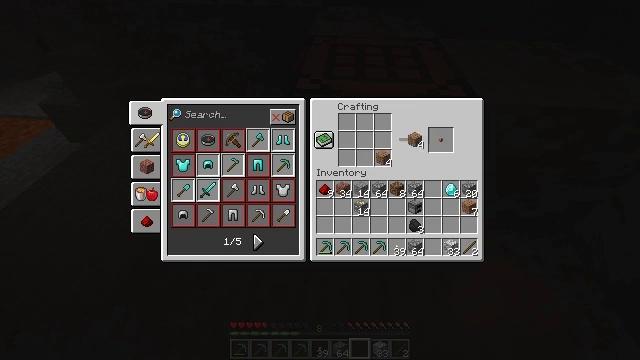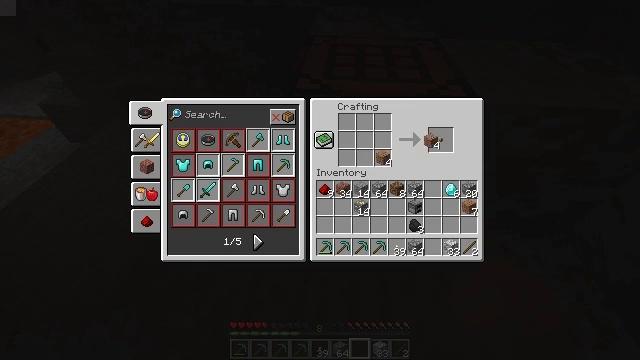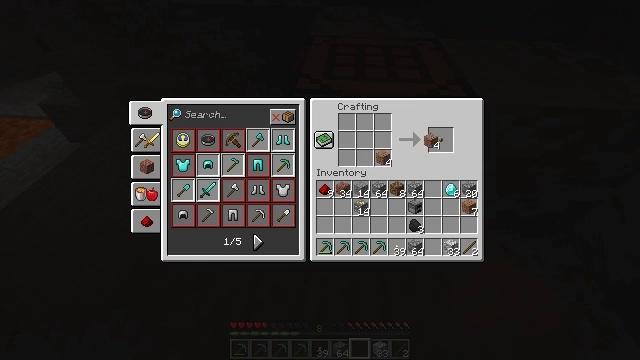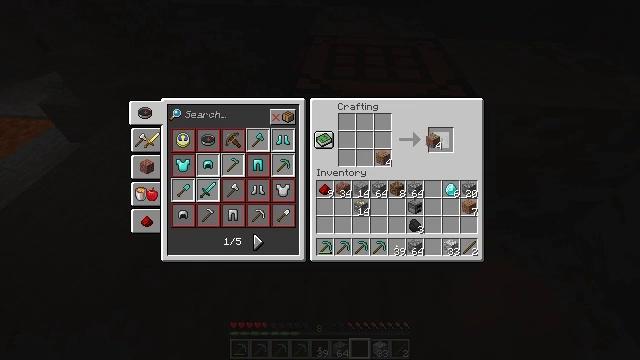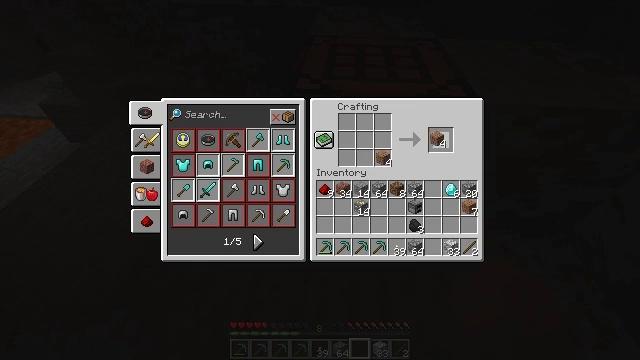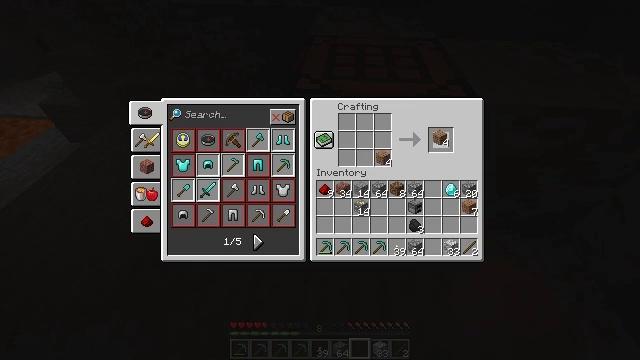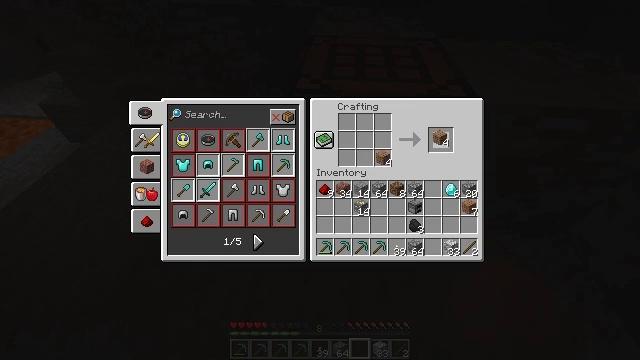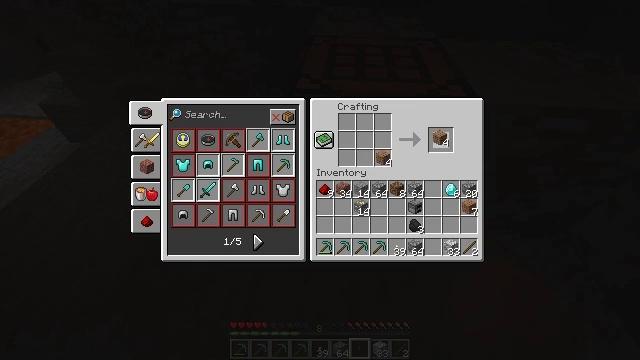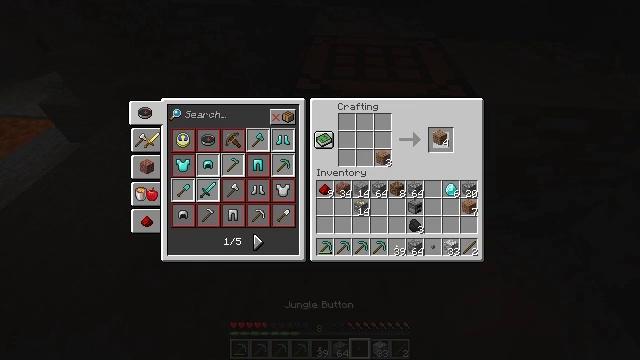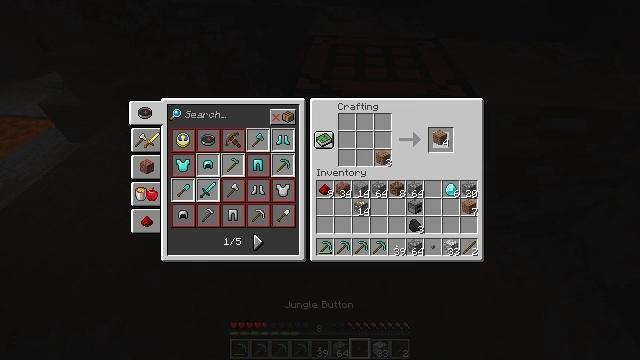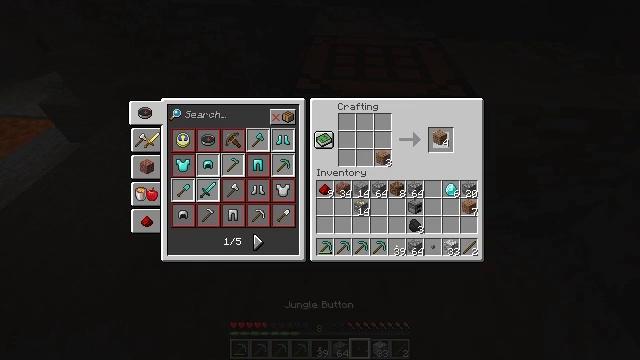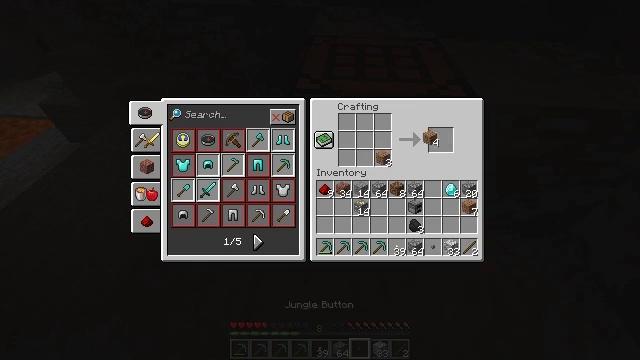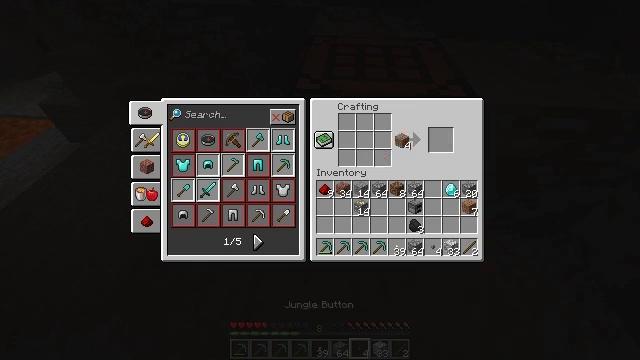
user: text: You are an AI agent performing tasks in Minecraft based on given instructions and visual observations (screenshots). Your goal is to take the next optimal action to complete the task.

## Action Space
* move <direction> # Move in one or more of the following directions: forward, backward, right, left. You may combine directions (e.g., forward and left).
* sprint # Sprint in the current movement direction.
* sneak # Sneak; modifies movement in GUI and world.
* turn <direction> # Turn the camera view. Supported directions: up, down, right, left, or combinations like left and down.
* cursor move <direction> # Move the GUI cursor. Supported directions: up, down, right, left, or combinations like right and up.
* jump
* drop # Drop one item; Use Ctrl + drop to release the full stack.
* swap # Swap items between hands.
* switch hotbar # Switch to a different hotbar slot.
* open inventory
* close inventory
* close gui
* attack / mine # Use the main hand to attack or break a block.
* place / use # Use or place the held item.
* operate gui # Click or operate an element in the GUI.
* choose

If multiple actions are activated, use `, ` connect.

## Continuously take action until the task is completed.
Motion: motion action
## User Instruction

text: Create a jungle button from jungle planks.
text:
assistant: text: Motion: cursor move right
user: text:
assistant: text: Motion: sneak
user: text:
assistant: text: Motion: sneak
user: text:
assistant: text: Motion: sneak
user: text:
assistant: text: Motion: sneak
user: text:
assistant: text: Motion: sneak, operate gui
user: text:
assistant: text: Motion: sneak, operate gui
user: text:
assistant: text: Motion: sneak
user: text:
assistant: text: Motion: sneak
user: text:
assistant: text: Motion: sneak
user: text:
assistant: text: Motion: sneak, cursor move left
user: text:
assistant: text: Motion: sneak, cursor move left
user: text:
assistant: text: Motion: sneak